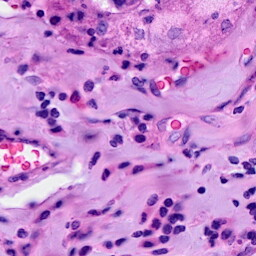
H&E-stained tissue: Breast